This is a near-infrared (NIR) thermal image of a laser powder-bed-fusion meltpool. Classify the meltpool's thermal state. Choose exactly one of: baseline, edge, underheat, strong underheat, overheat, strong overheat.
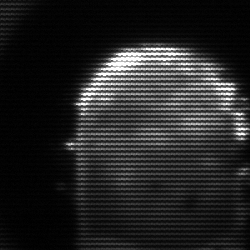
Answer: baseline